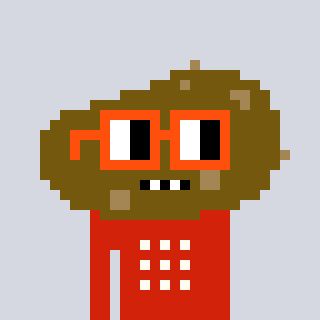
a pixel art character with square orange glasses, a potato-shaped head and a red-colored body on a cool background